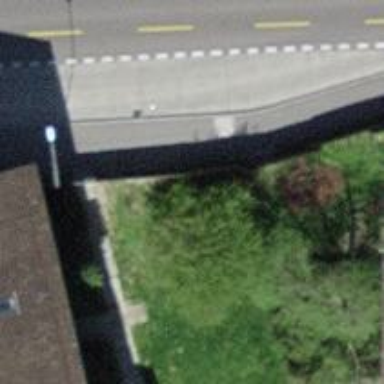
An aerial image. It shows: Bus stop with platform for public transport.